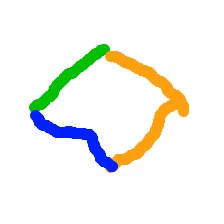
Shape: rhombus